Question: If I have a table- similar to what you see below. How can I write a for loop that iterates between only columns 2-8 and would look at the input parameter and based on the condition specified in the for loop, replace the values in each row.
For example, if the input parameter is input=40, I would like to write a for loop that if it finds a value >= that input parameter in columns 2-8, then their values would be replaced by the input parameter. If the values are less than or equal to the input parameter, then the row values would remain the same.
If there are other methods to handle this, please feel free to share it. However, I want the output to populate all rows in specified columns.

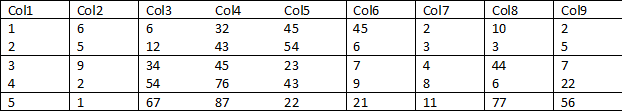
Answer: I believe this should work. This should only change the columns in the columns list that are greater than or equal to the number variable. Hope this helps! (need to import numpy as np)
'''
number = 5
columns = ['col1','col2']
df[columns] = np.where(df[columns]>=number,number,df[columns])
'''